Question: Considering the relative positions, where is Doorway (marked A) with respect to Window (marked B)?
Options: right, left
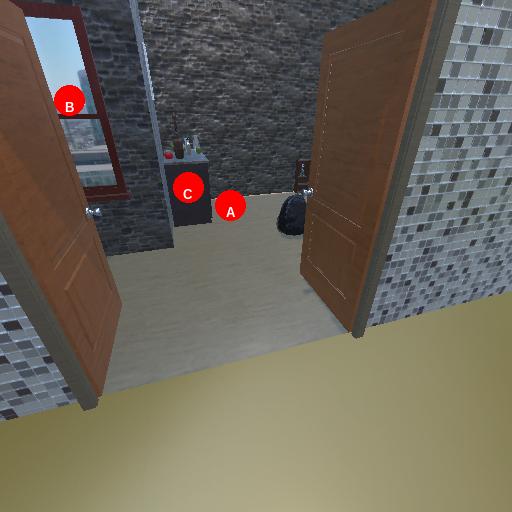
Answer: right